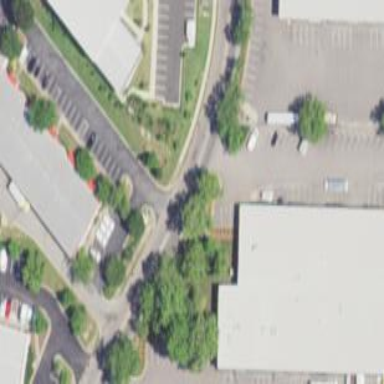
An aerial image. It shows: Commercial building.